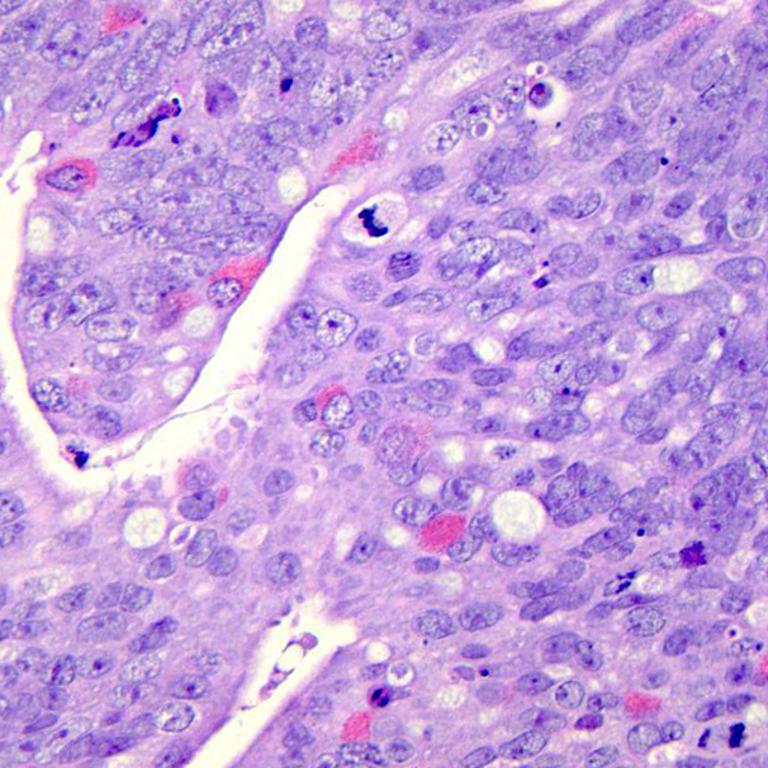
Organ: colon
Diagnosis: adenocarcinomas